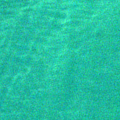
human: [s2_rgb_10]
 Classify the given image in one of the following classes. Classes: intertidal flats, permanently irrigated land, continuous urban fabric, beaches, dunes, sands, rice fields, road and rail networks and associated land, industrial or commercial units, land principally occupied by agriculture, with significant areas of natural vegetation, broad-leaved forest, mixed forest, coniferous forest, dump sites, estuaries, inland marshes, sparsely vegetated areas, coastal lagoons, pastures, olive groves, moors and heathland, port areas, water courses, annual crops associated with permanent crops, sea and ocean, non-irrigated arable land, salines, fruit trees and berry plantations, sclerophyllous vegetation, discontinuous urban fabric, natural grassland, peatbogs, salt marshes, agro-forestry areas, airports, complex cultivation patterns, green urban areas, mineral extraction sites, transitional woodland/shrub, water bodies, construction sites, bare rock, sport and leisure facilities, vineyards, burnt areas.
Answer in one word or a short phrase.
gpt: sea and ocean